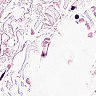
Metastatic tissue present: no